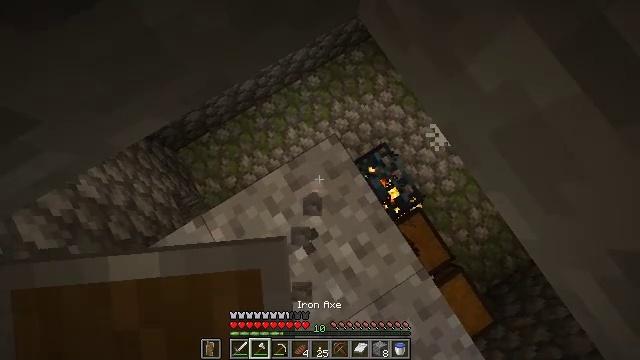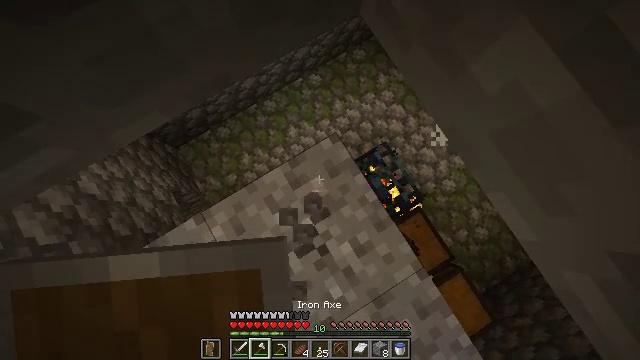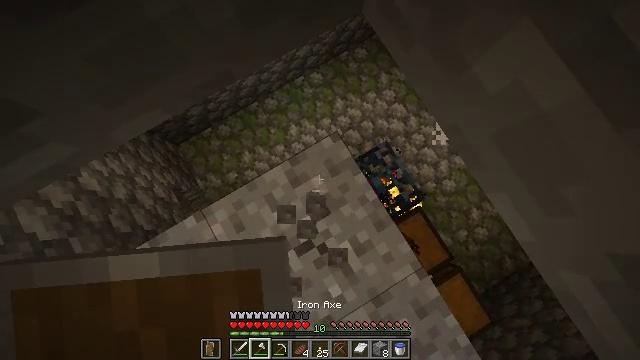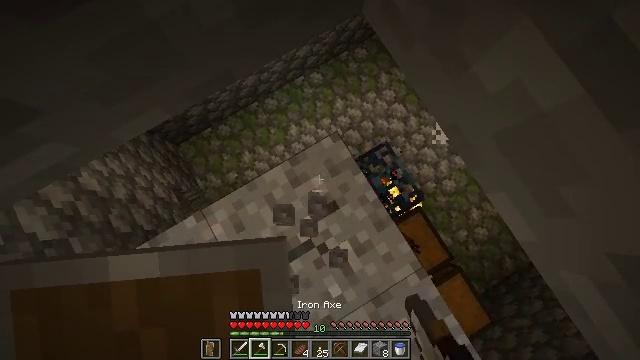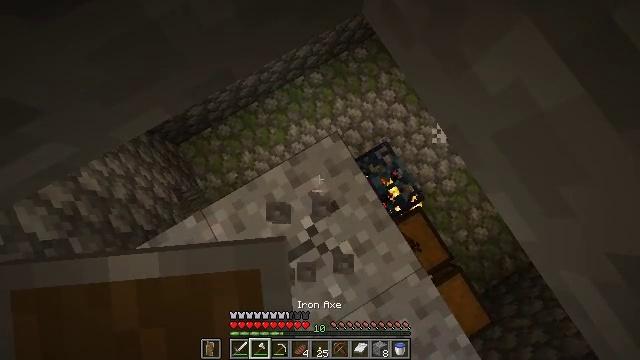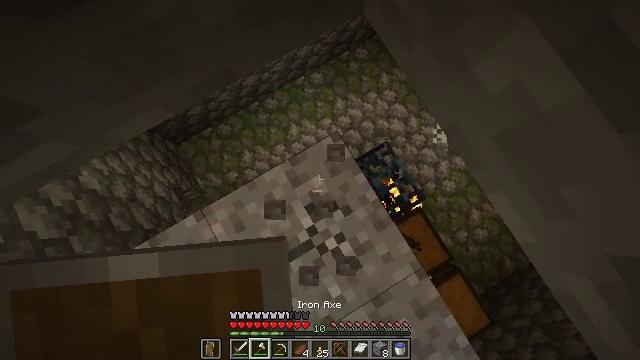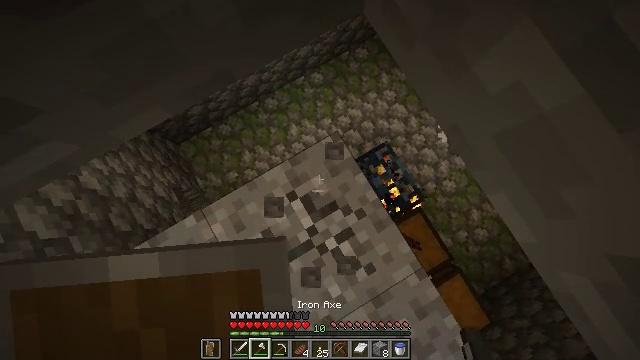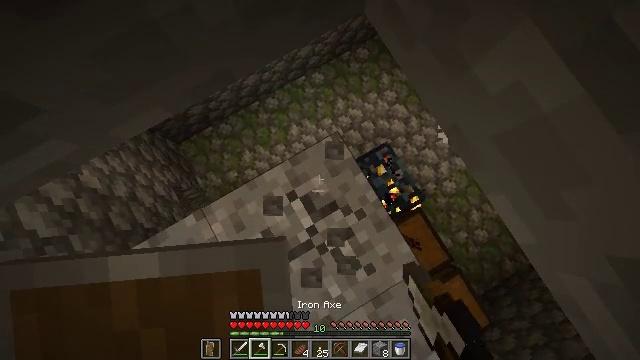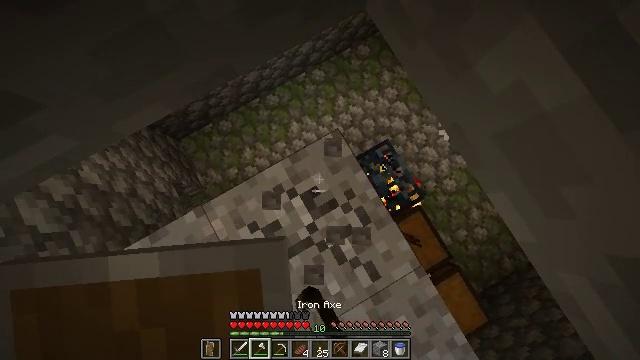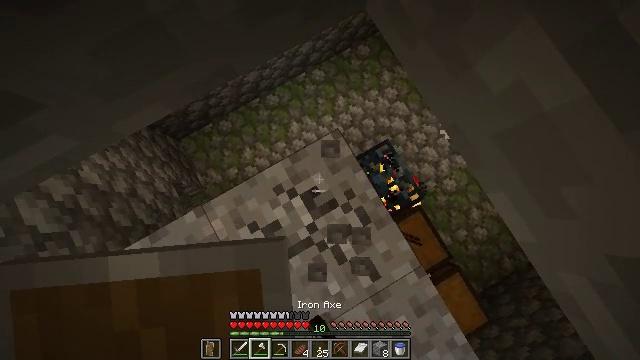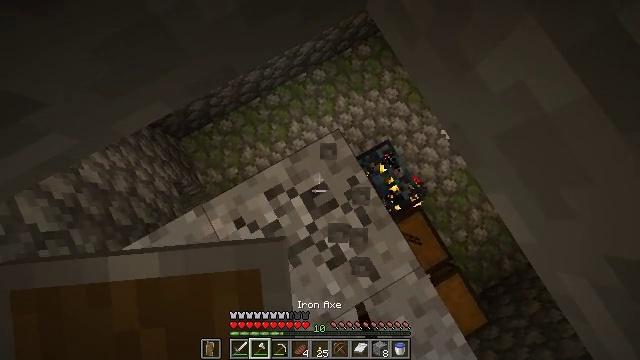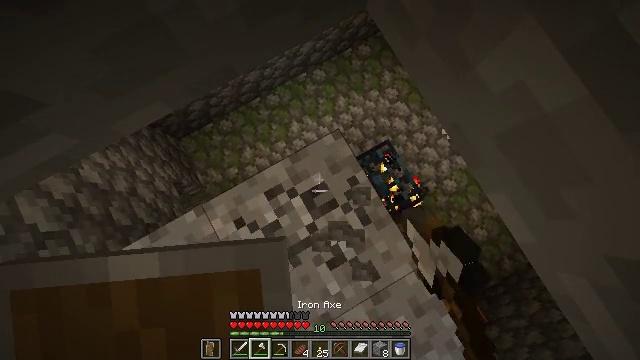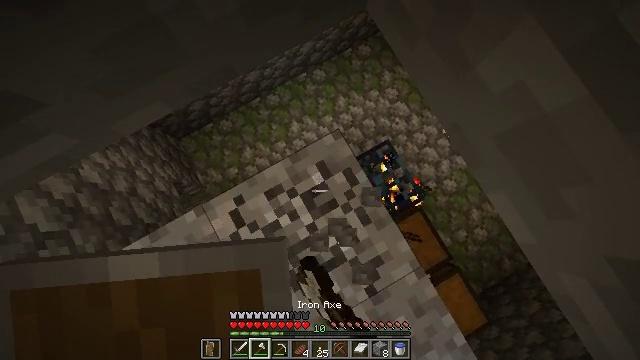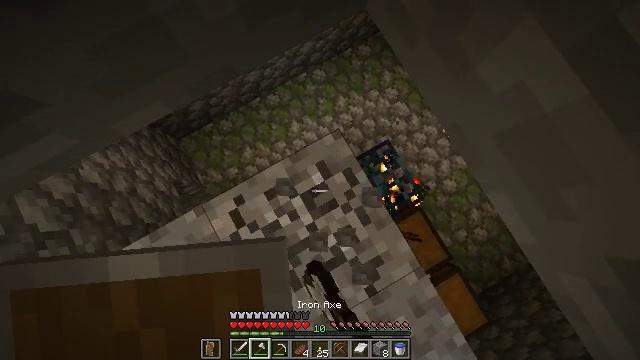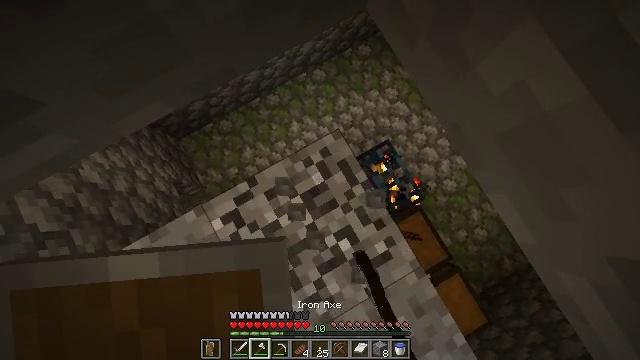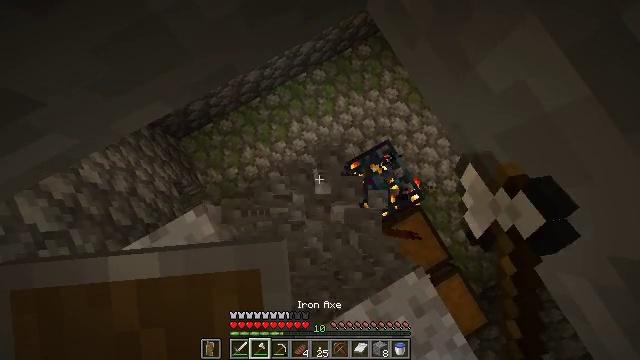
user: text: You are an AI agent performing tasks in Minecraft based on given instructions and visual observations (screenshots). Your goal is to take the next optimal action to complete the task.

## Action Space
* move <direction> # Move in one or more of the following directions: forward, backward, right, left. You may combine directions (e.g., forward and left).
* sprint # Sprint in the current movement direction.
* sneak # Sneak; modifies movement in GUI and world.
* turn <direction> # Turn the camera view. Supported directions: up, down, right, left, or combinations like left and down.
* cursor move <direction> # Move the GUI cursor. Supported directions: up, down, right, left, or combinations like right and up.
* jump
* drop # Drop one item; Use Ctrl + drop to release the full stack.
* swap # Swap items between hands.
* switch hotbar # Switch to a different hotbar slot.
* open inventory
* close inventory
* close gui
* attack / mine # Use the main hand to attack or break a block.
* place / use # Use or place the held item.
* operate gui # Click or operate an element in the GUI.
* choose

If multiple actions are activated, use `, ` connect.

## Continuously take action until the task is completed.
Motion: motion action
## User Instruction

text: Dig through gravel to clear a path.
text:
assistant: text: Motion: attack / mine
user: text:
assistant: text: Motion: attack / mine
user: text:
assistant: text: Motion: attack / mine
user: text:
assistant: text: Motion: attack / mine
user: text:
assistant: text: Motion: attack / mine
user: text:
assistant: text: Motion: attack / mine
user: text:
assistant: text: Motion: attack / mine
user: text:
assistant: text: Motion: attack / mine
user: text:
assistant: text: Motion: attack / mine
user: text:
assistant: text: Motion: attack / mine
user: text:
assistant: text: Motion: attack / mine
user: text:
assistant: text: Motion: attack / mine
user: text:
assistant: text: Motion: attack / mine
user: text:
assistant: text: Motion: attack / mine
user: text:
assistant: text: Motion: attack / mine
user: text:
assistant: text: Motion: attack / mine
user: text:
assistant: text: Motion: attack / mine
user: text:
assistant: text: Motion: attack / mine
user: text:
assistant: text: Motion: attack / mine
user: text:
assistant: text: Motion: attack / mine